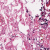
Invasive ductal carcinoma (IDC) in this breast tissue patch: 0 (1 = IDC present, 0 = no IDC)